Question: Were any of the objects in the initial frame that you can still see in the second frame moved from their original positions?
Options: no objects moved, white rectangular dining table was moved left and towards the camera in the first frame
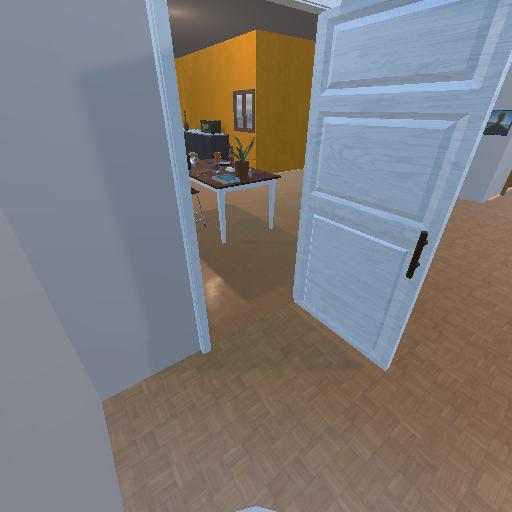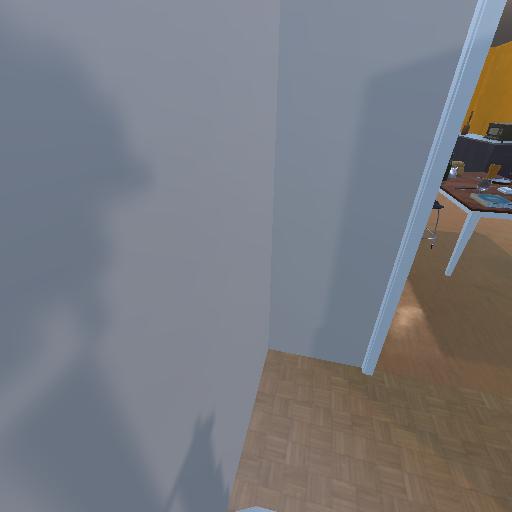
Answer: no objects moved